Field crop: maize
Growth stage: 2
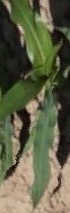
Species: maize